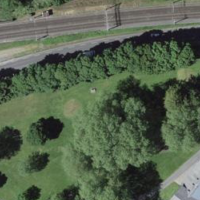
EUNIS habitat code: 53
Species observed at this site:
Aesculus hippocastanum